Interaction volume radius: 5 \u00c5
Interaction volume height: 20 \u00c5
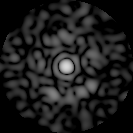
Disorder parameter: 0.856